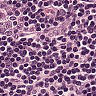
Metastatic tissue present: no